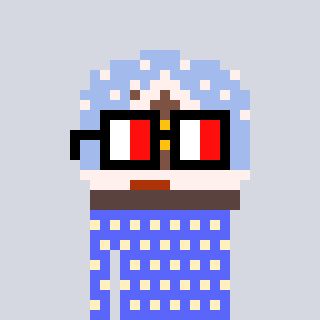
a pixel art character with square glasses with black frames and red eyes, a snow globe-shaped head and a purple-colored body on a cool background